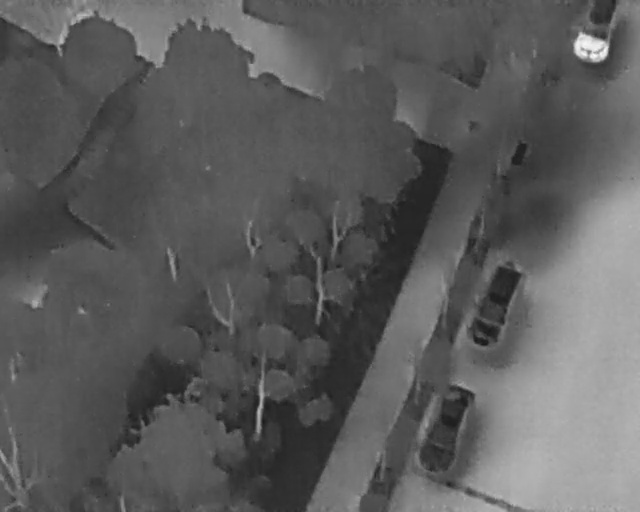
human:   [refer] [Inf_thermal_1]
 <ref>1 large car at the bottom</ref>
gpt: <box>[[62, 79, 77, 87, 20]]</box>